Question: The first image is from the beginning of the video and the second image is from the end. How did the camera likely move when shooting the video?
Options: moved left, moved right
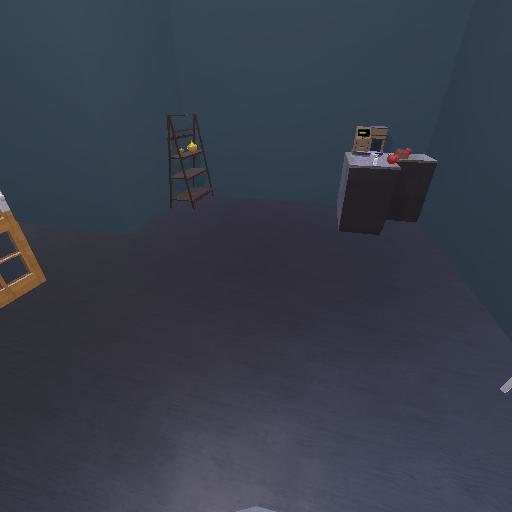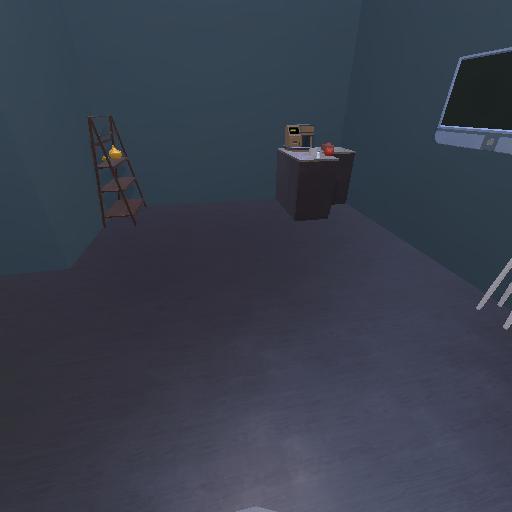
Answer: moved left